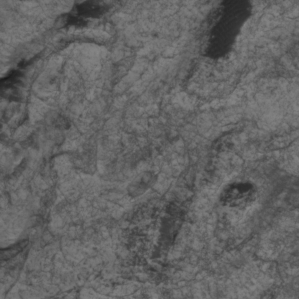
Label: non_frost